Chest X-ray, PA view. Patient: 73 years old, sex M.
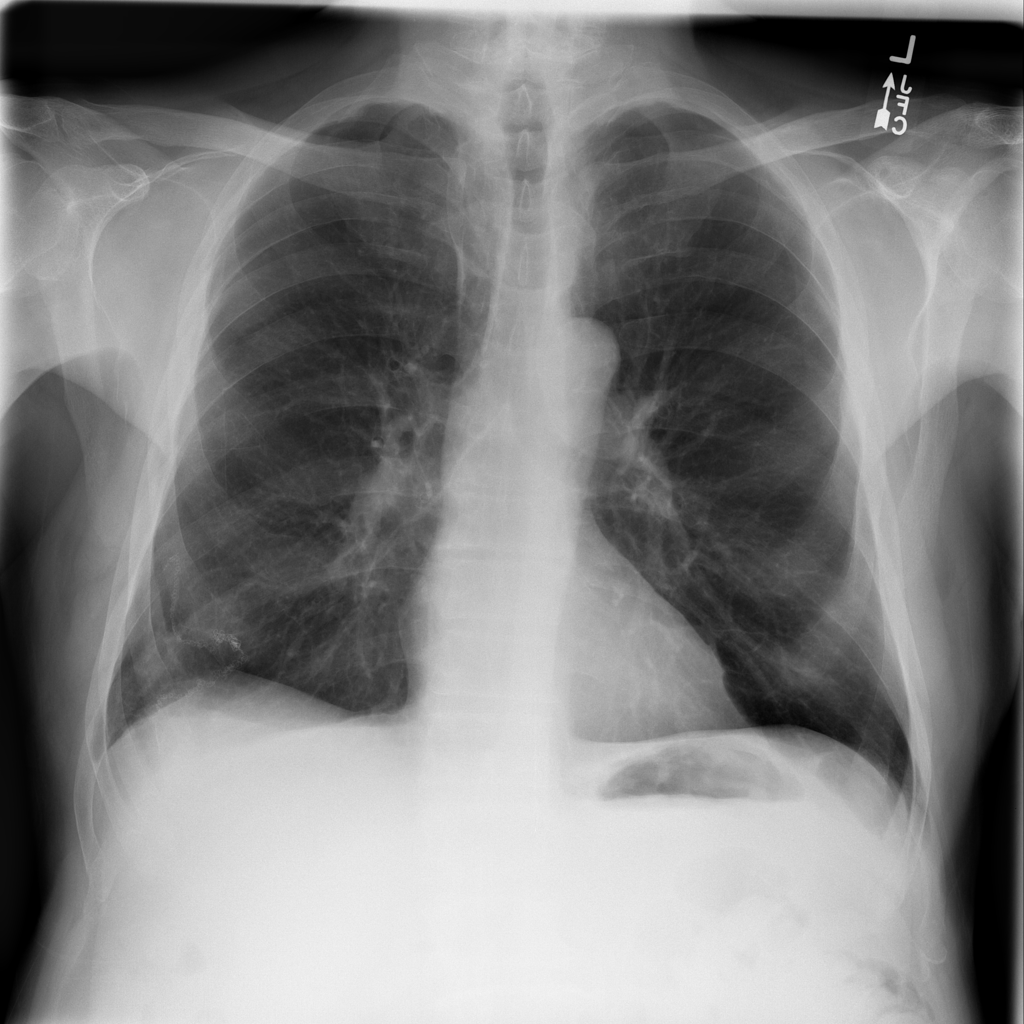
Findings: No Finding